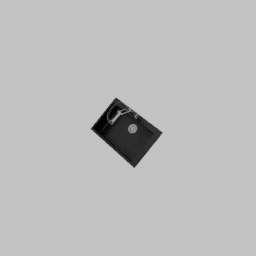
Label: appliances